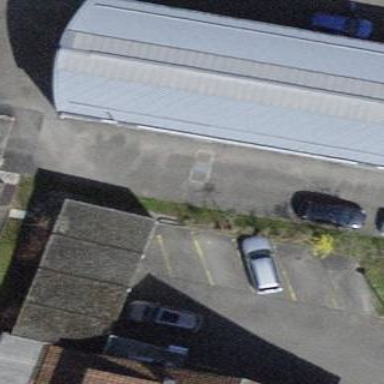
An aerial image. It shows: Building with tiled roof.